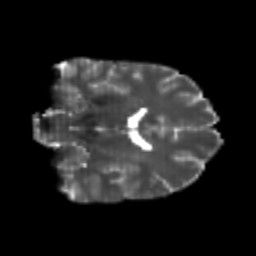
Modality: T2w
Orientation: coronal
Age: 24
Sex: female
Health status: healthy
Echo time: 0.074 s